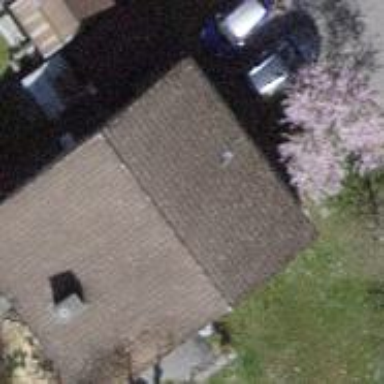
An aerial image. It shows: Simple and straightforward house.